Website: crate-barrel
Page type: order-returns
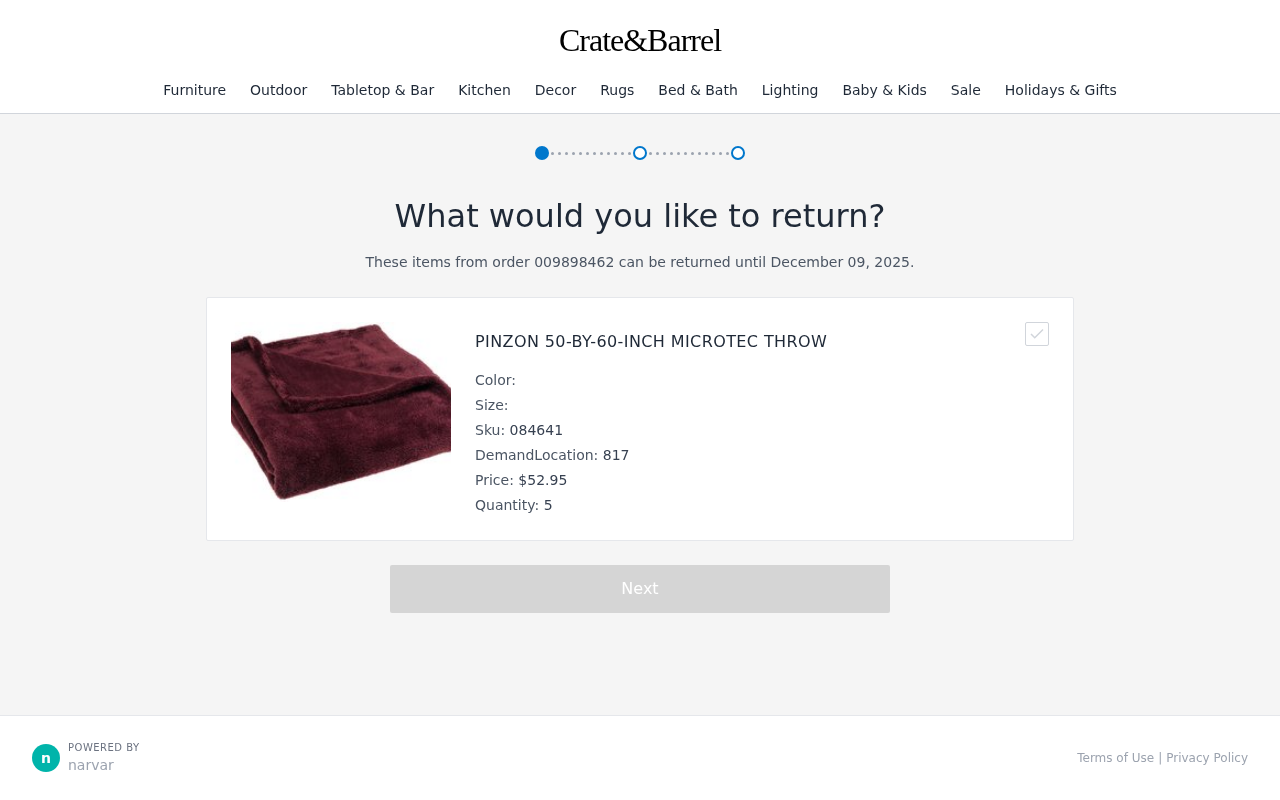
Product elements: key: PRODUCT1_NAME
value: Pinzon 50-by-60-Inch Microtec Throw
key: PRODUCT1_PRICE
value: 52.95
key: PRODUCT1_QUANTITY
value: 5
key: PRODUCT1_SKU
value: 084641
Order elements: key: ORDER_ID
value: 009898462
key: ORDER_RETURN_BY_DATE
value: December 09, 2025
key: ORDER_DEMAND_LOCATION
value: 817